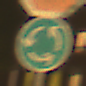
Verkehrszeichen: Kreisverkehr
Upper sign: Stop
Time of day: Night
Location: Outdoor (Urban)
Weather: Clear
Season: NotSpecified
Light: Artificial